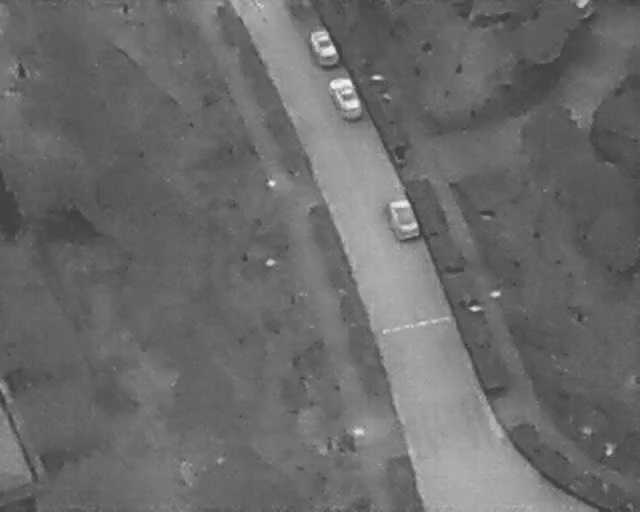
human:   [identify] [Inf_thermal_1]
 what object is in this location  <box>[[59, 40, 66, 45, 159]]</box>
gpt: <ref>1 medium car at the center</ref>